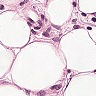
Metastatic tissue present: yes